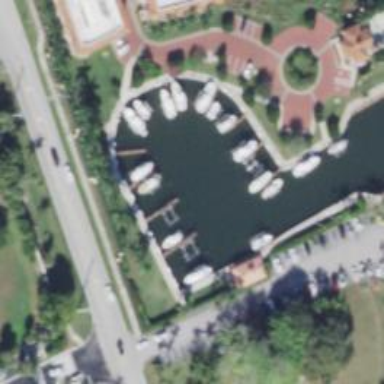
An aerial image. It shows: Marina on leisure land.